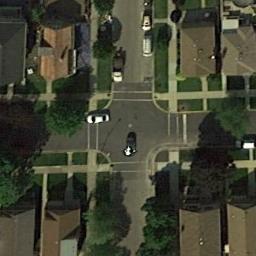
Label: intersection